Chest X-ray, PA view. Patient: 49 years old, sex M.
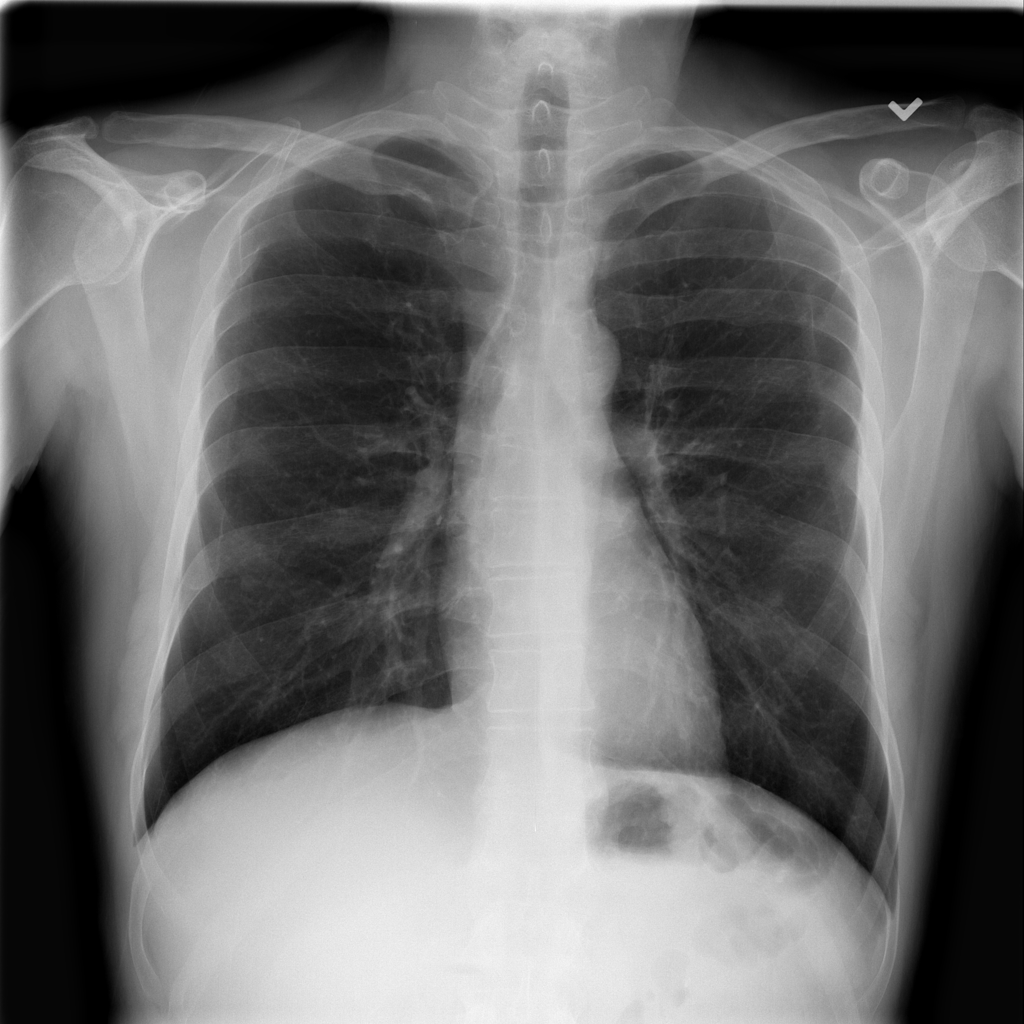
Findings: No Finding